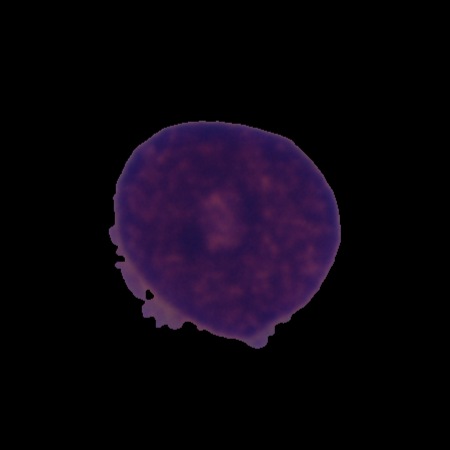
Label: cancer